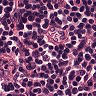
Metastatic tissue present: no